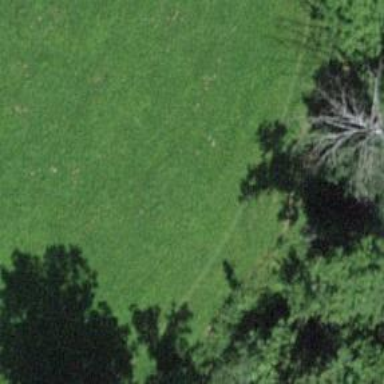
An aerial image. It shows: Unpaved path.